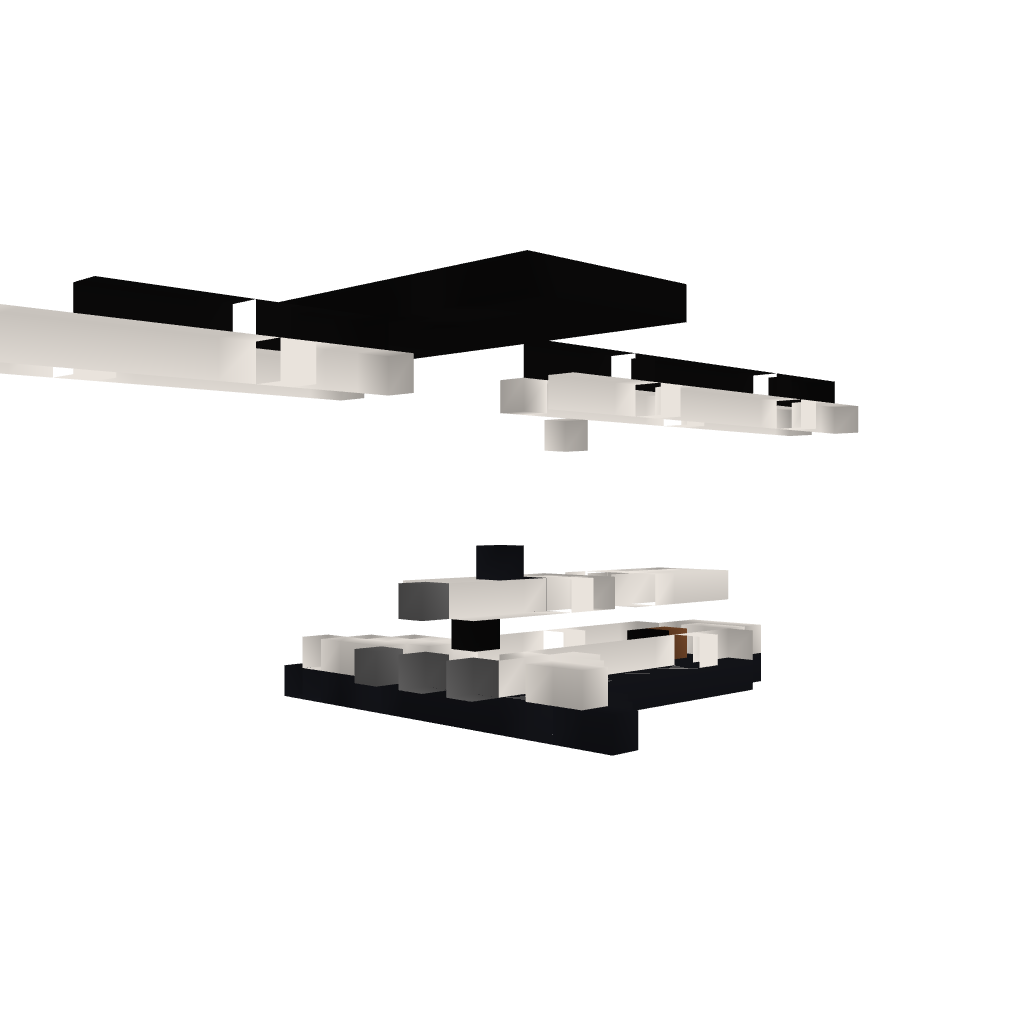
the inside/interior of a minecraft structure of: space lab